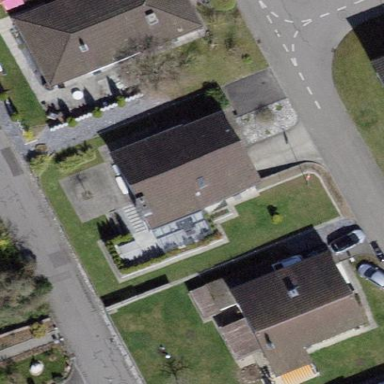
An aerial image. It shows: Detached building.